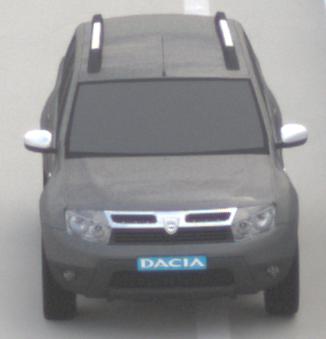
Make: Dacia
Model: Duster dCi 110 FAP
Detailed model: Duster (I)
Model produced from: 2010/06
Model produced until: 2013/11
Doors: 5
Color: gray
Road condition: dry road
Daytime: midday
Contrast: low contrast